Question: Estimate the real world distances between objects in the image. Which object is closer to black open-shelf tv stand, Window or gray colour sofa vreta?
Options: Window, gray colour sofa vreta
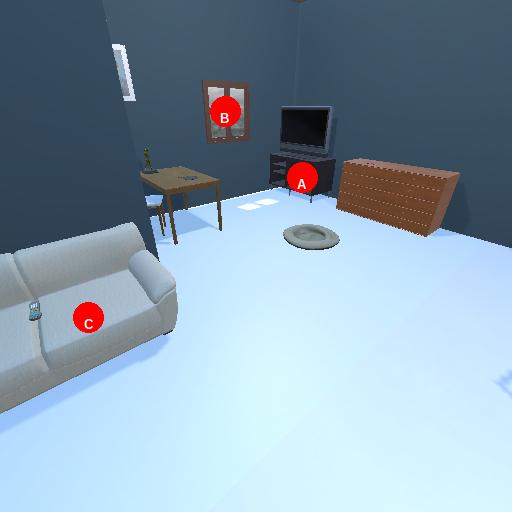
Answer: Window